Field crop: tomato
Growth stage: 2
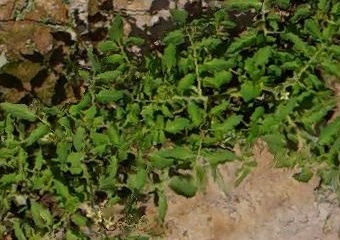
Species: tomato